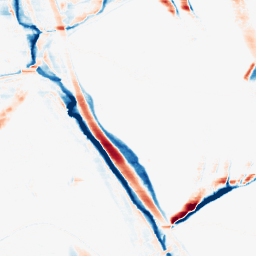
Category: morphological
Decomposition family: morphological_rect
Decomposition parameters: operation: average
width: 20
height: 3
Upsampling method: bilinear
Upsampling parameters: scale: 2
Upsampling scale: 2